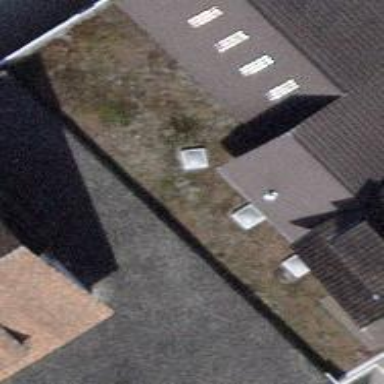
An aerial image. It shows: View of roof of building.